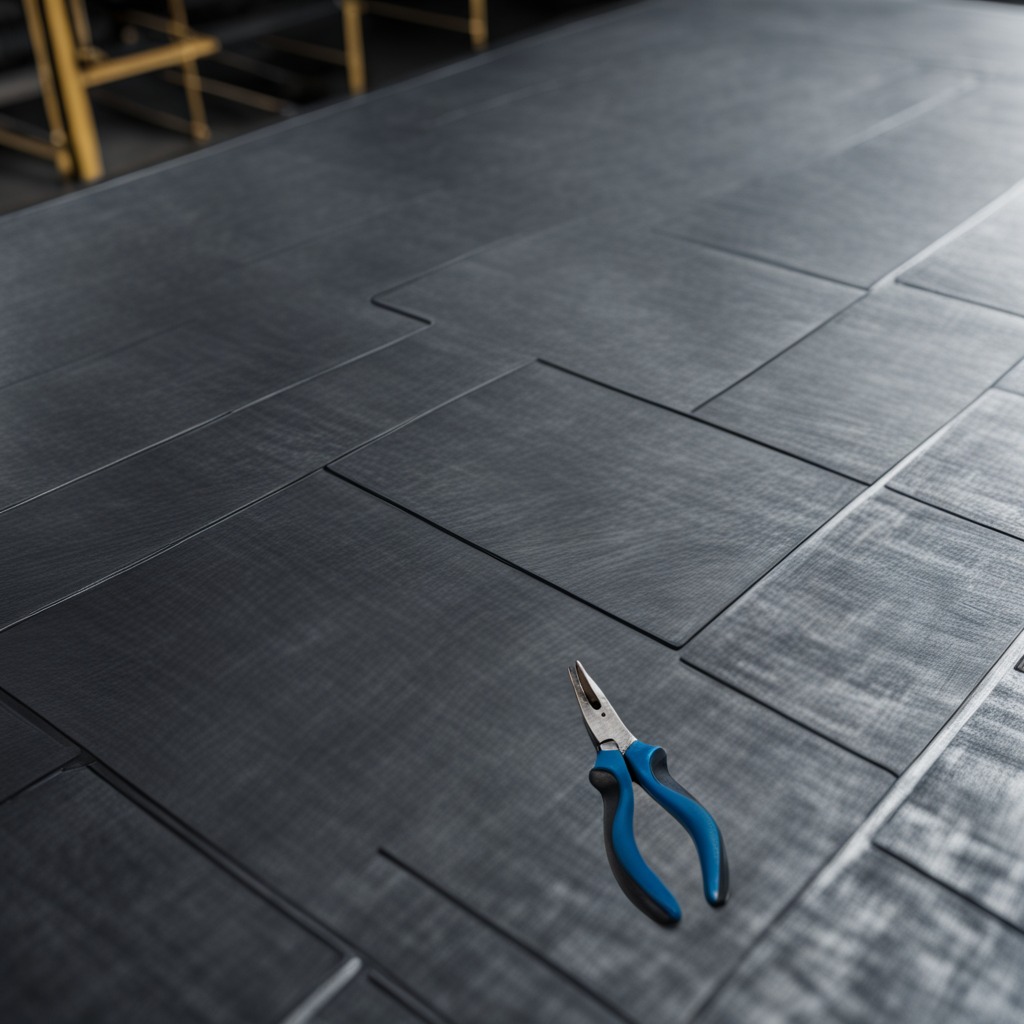
A plier is lying on a cold steel table in a mining workshop.